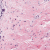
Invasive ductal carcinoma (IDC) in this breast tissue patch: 0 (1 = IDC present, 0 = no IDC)